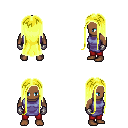
a pixel art fantasy rpg character, male body template, human, dark skin, chain tabard jacket, red pants, gold extra-long hairstyle, metal gloves, four views (front, back, left, right), 2x2 character sprite sheet, small pixel art, hard edges, no anti-aliasing